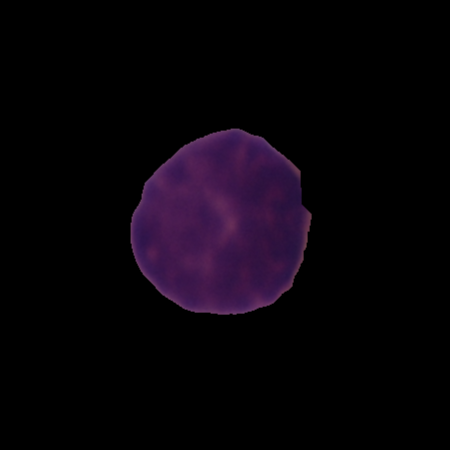
Label: healthy